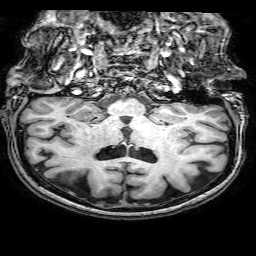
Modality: T1w
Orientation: sagittal
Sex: female
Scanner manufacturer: philips
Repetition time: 0.008233 s
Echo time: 0.00379 s